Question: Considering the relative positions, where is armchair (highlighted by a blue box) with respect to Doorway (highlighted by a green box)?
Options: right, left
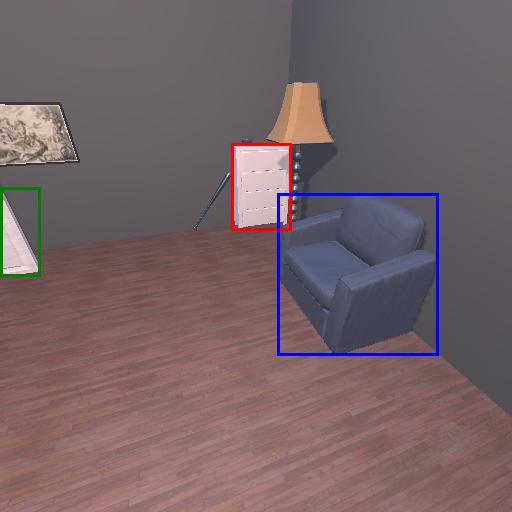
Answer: right